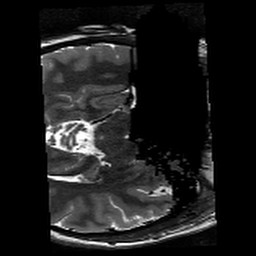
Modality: T2w
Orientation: axial